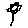
Label: flower